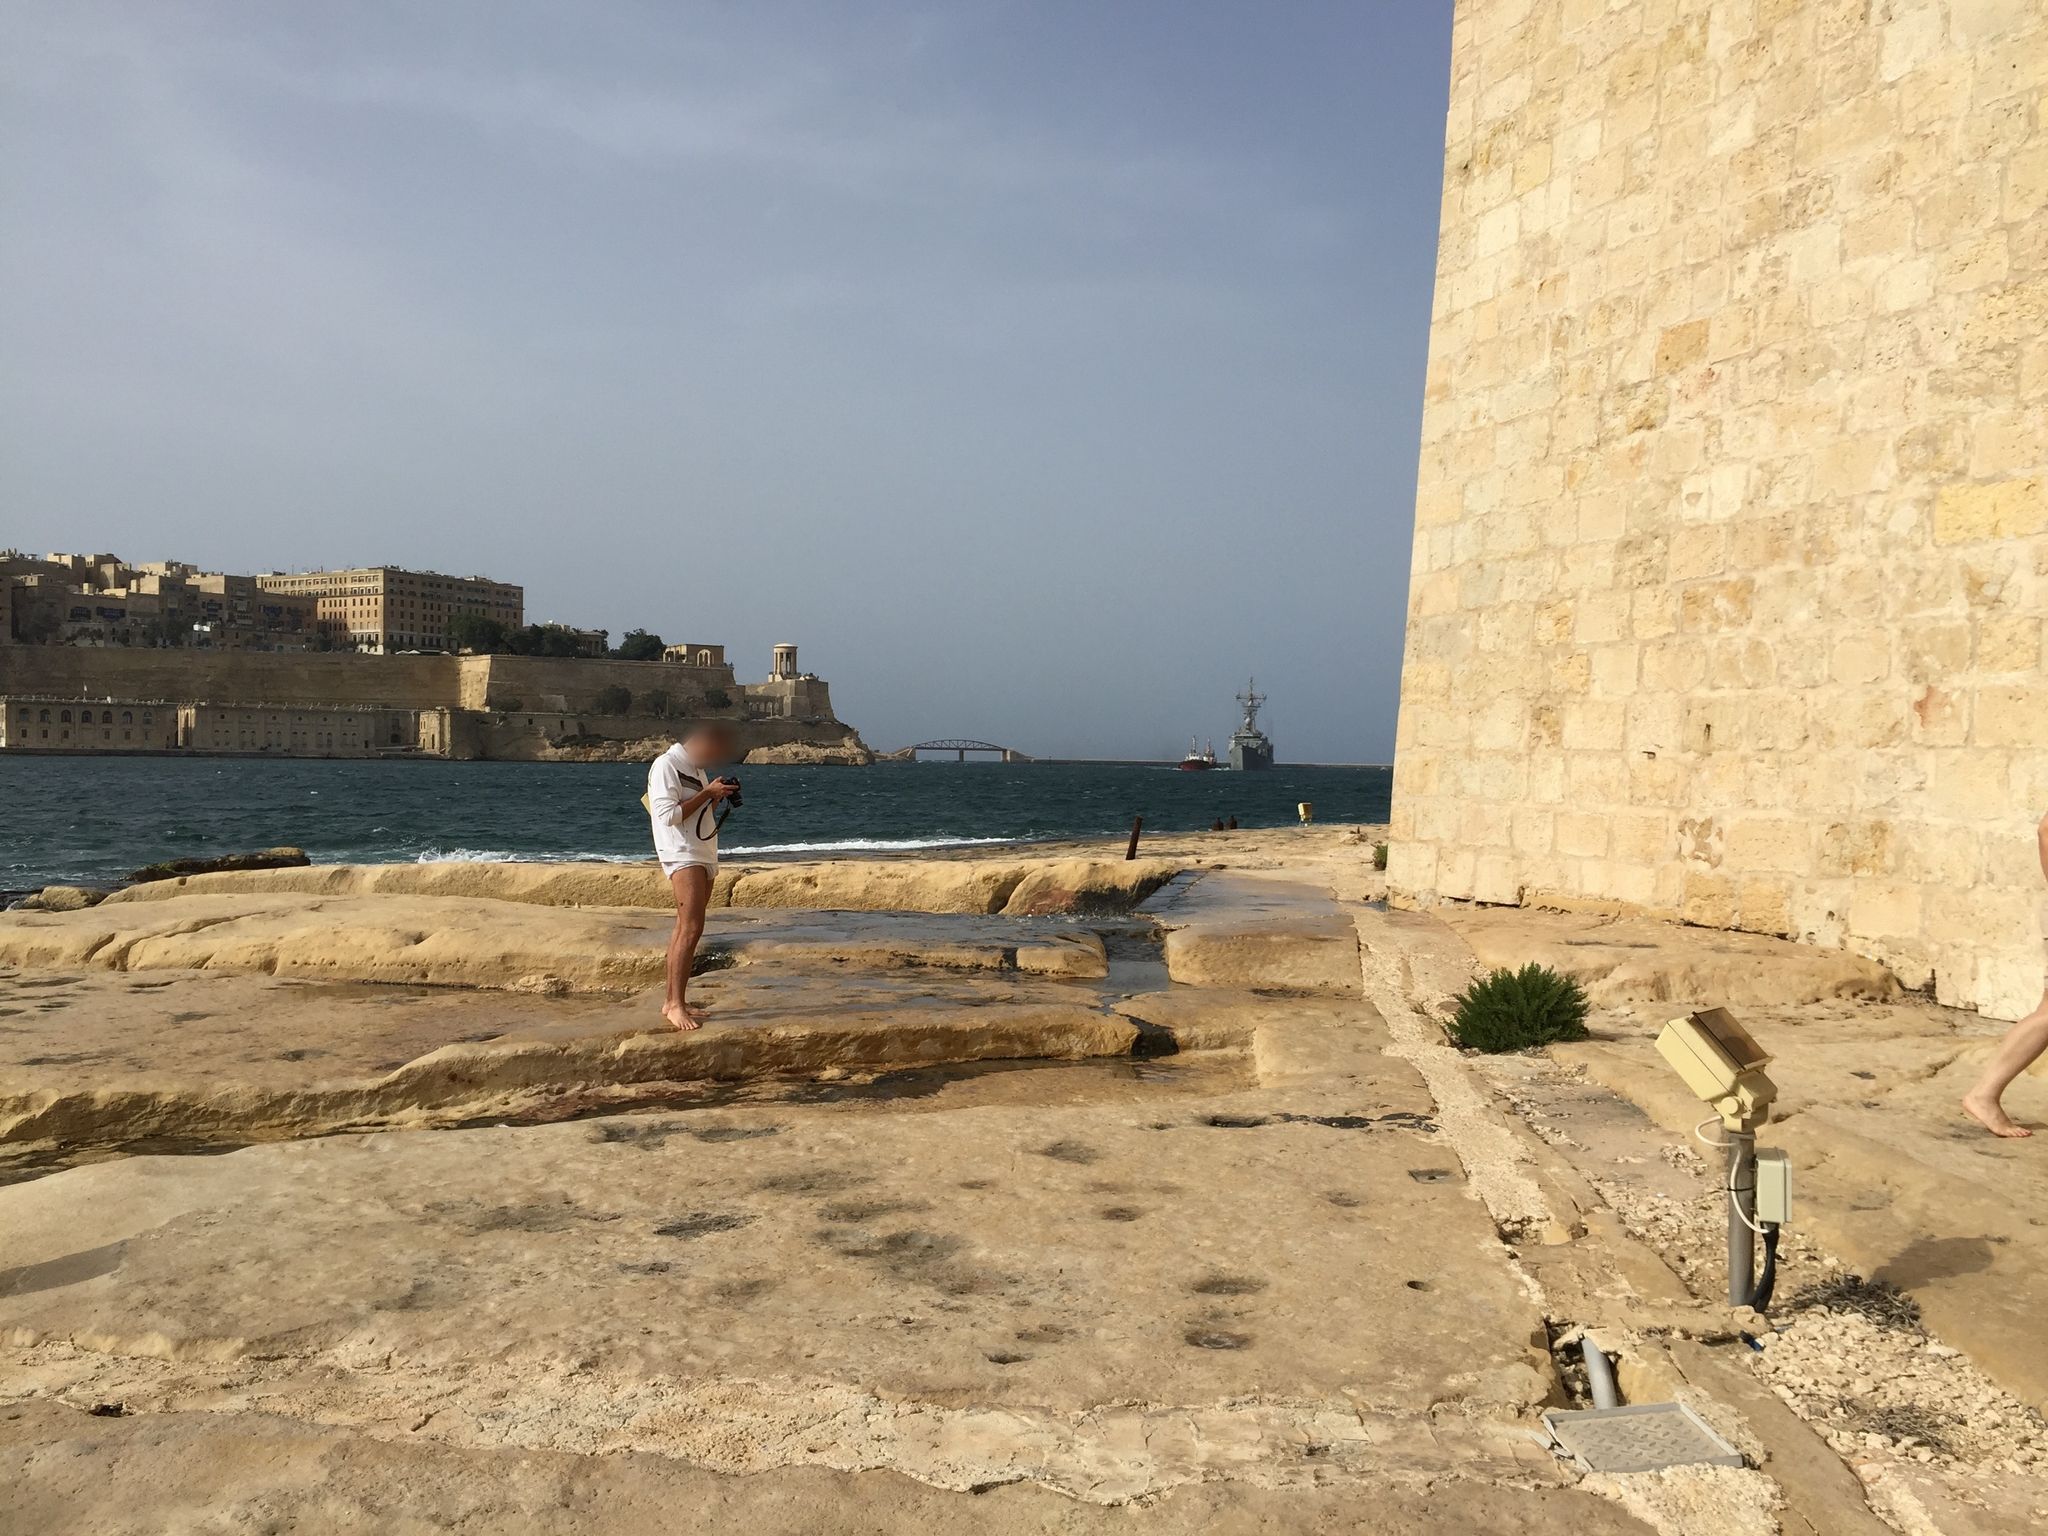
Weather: snowy
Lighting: day
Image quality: good
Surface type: walking surface
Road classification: steps, path
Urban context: urban centre
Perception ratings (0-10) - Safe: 7.07, Lively: 2.55, Beautiful: 5.6, Boring: 7.04, Depressing: 5.84, Wealthy: 4.09